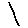
Label: line